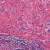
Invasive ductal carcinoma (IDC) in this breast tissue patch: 1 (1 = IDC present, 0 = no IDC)